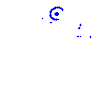
Particle: pion